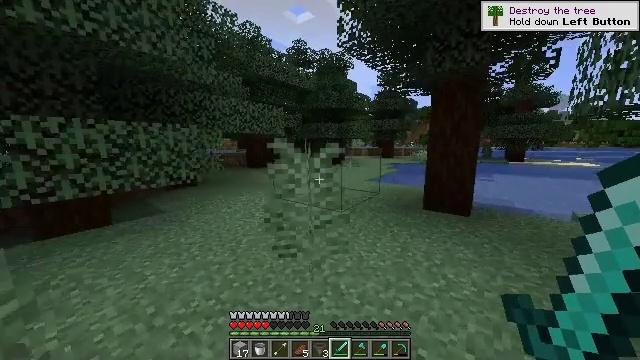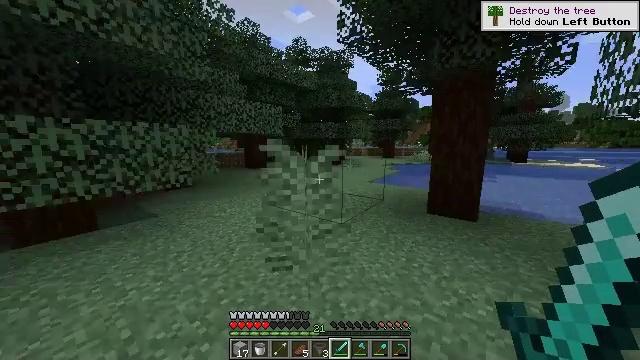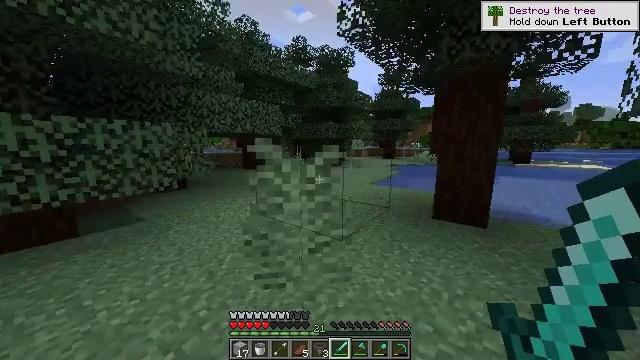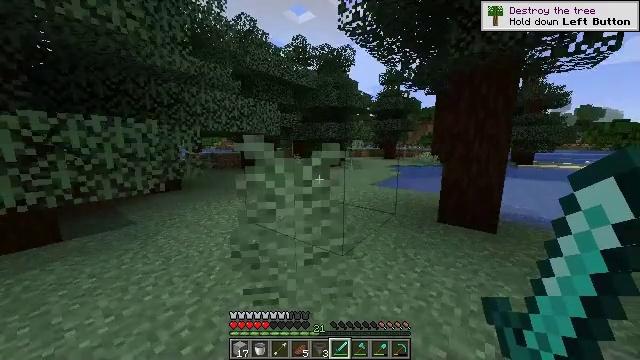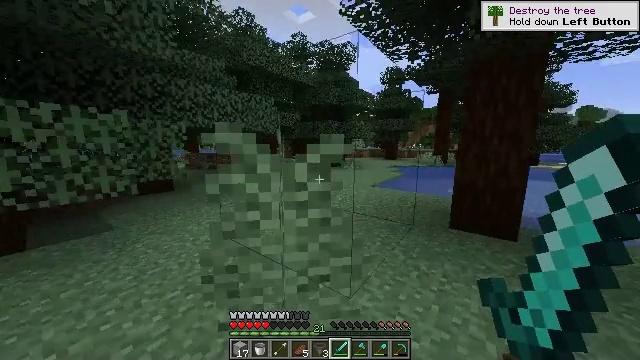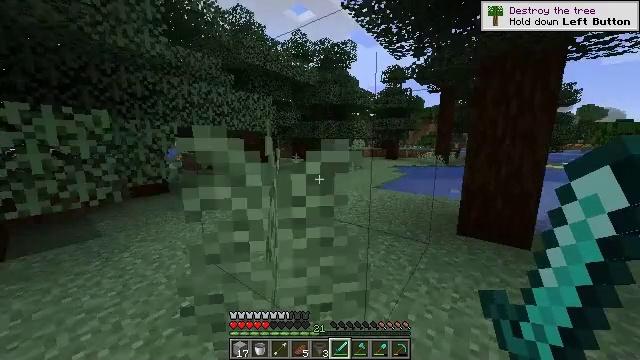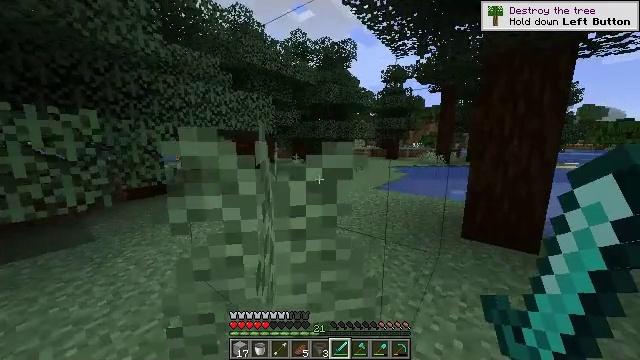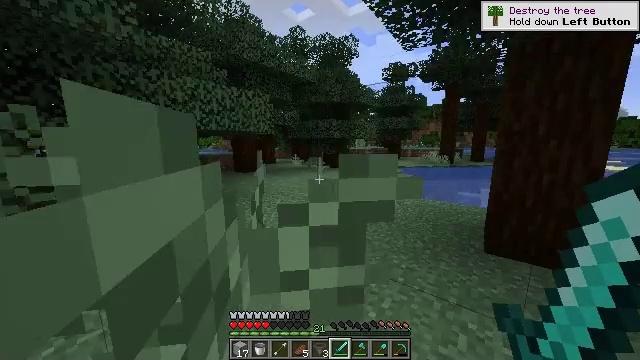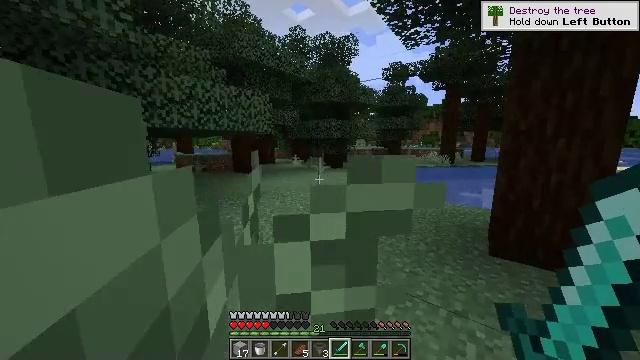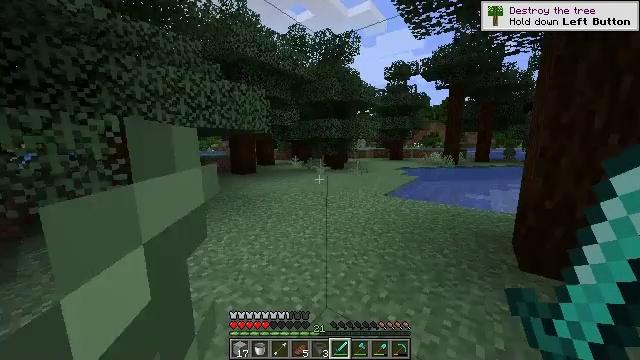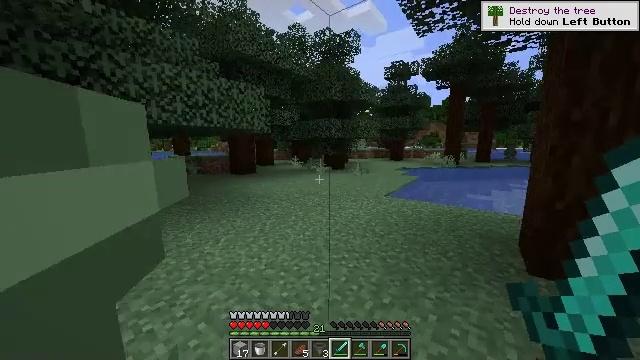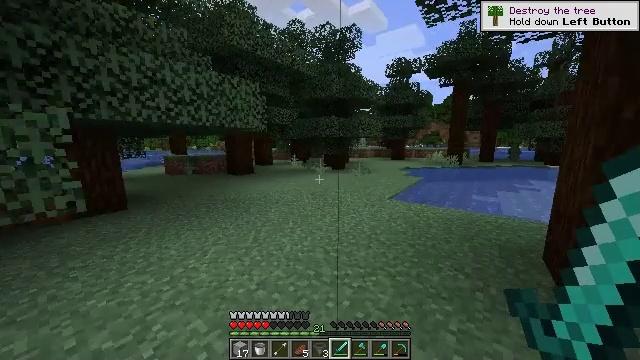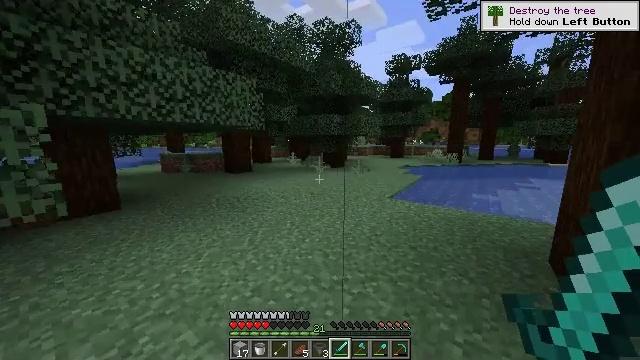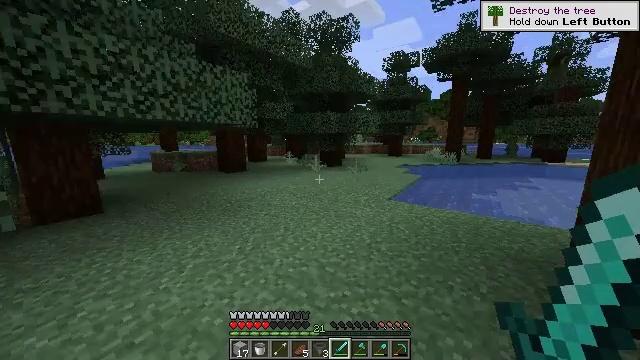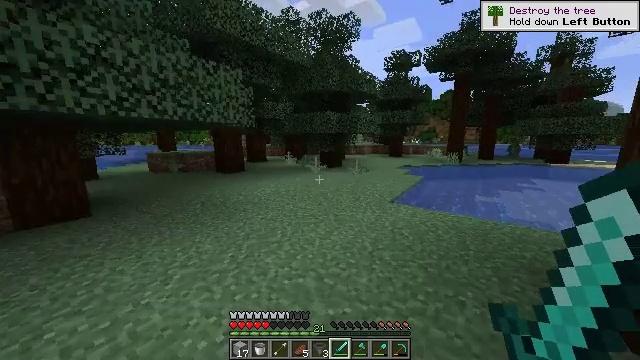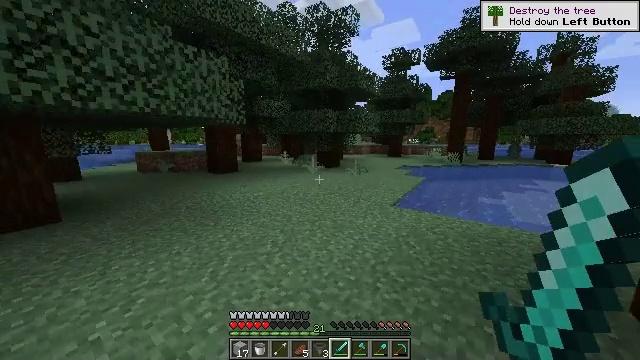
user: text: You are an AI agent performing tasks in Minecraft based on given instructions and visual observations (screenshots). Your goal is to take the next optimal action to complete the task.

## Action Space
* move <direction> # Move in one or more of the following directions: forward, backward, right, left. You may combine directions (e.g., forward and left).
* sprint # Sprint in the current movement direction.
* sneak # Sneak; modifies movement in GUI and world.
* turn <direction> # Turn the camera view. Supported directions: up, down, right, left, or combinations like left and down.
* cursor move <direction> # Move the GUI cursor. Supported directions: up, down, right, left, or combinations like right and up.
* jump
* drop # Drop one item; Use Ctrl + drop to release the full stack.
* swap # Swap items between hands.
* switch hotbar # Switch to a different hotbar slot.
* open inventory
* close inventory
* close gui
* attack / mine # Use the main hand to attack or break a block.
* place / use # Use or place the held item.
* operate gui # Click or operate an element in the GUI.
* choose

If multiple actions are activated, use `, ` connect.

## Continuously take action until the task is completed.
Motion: motion action
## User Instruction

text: Harvest sweet berries by mining the bush.
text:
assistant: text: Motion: move forward, sprint
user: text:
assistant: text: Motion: move forward, sprint
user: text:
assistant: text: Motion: move forward
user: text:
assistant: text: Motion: move forward
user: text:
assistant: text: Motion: move forward
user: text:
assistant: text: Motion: move forward
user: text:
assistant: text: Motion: move forward
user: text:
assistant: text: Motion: move forward, sprint
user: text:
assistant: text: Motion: move forward, sprint
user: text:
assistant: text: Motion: move forward, sprint
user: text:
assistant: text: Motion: move forward, sprint
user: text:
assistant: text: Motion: move forward
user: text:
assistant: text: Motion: move forward
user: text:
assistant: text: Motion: move forward
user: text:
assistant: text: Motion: move forward
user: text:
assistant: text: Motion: move forward, turn right
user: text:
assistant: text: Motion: move forward, turn right
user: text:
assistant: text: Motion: move forward
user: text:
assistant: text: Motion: move forward
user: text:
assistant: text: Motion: move forward
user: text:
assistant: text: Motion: move forward
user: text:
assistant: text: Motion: move forward
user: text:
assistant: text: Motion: move forward
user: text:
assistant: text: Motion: move forward
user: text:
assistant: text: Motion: move forward, turn right
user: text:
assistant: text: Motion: move forward, turn right and down
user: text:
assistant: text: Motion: move forward and move left, turn right
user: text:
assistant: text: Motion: move forward and move left, turn right
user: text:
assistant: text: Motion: move forward and move left, turn right
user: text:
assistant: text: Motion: move forward and move left, turn right